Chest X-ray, AP view. Patient: 67 years old, sex M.
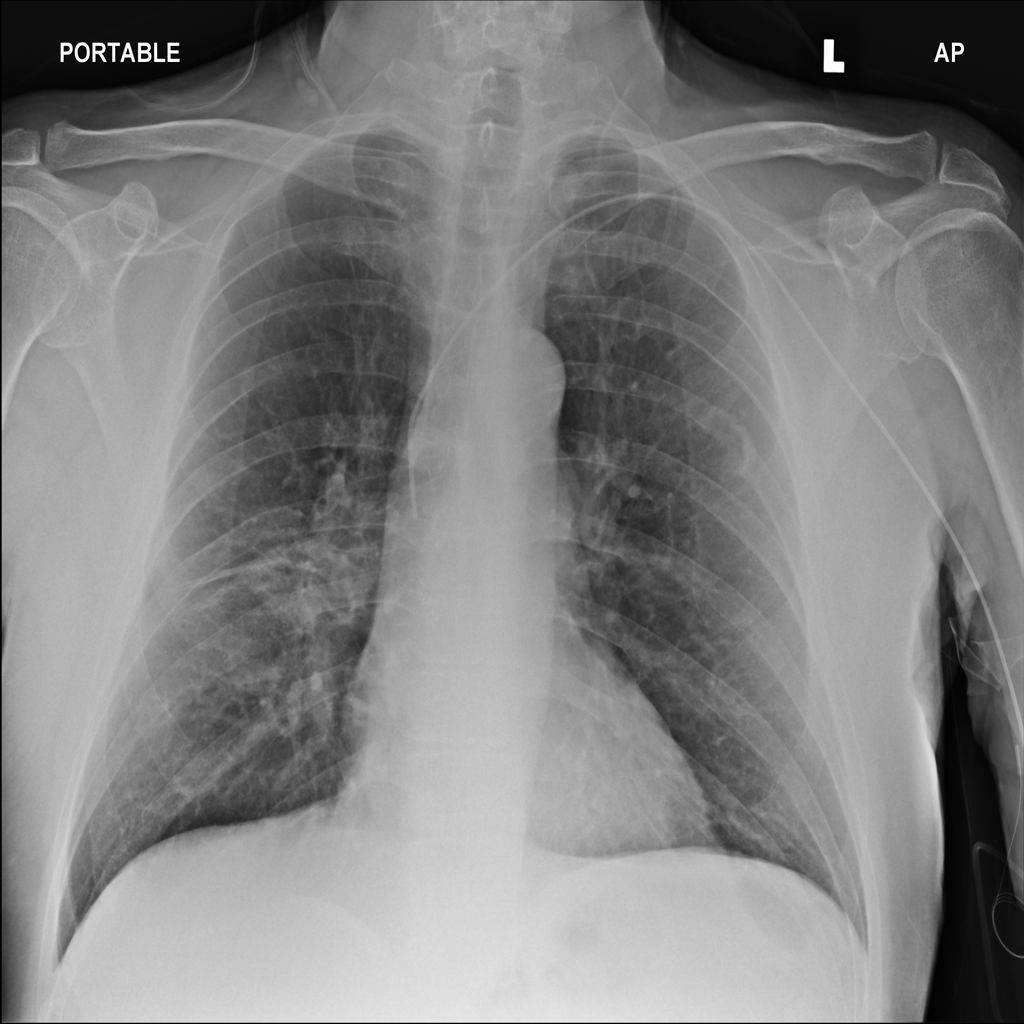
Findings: Mass